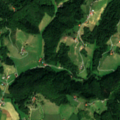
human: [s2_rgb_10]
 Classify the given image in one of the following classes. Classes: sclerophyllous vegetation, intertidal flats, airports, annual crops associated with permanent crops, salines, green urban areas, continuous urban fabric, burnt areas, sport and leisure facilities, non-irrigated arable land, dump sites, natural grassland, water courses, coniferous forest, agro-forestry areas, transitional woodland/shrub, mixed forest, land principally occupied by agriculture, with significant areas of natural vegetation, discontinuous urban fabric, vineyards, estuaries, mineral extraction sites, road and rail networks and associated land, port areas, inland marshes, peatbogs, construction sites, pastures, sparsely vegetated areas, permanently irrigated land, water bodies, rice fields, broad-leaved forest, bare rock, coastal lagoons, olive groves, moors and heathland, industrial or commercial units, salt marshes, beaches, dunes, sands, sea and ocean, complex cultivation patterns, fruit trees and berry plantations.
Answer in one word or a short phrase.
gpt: pastures, broad-leaved forest